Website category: auto
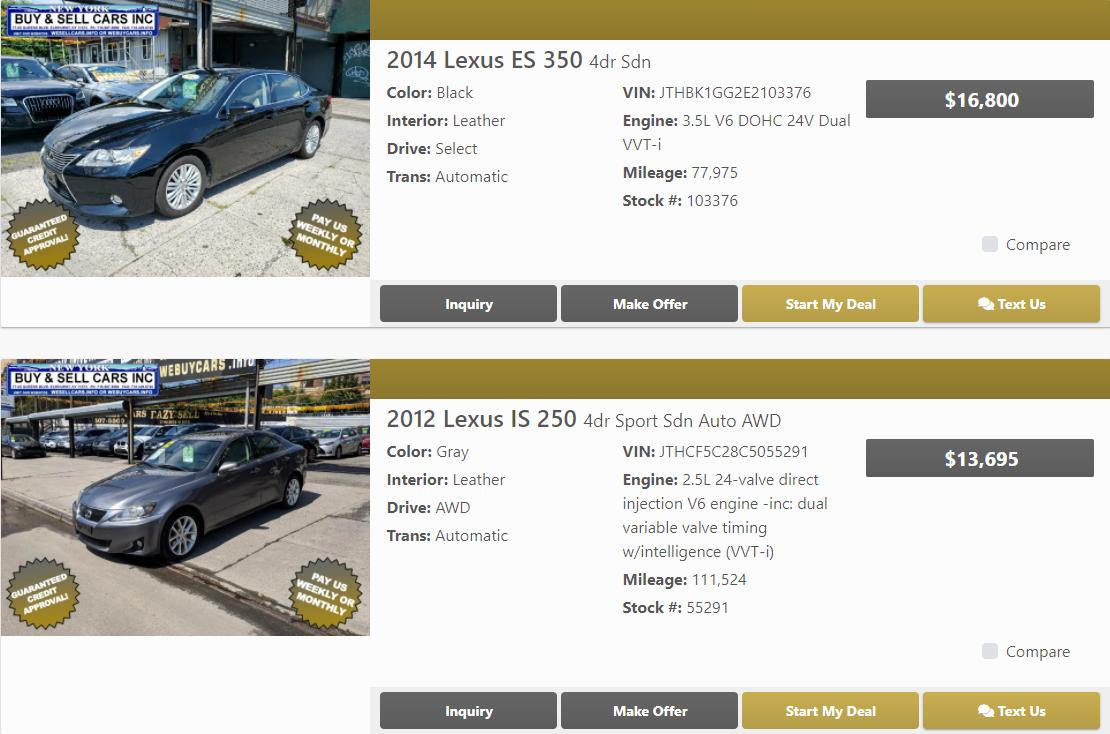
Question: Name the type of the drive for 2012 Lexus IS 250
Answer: AWD

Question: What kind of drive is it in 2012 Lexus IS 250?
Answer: AWD

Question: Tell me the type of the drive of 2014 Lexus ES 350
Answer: Select

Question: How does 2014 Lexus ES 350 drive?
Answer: Select

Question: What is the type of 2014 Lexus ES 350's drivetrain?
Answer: Select

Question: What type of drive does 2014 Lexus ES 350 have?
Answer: Select

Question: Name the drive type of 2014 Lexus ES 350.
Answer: Select

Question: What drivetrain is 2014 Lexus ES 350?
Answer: Select

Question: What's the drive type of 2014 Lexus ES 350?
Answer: Select

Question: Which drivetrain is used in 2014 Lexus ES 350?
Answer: Select

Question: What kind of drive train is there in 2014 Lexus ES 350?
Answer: Select

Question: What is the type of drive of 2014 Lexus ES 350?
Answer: Select

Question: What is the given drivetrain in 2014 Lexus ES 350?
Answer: Select

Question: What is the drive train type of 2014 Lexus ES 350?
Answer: Select

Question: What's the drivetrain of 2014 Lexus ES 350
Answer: Select

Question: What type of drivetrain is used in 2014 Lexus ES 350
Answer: Select

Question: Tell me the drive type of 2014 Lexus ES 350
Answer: Select

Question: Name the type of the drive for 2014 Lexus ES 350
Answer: Select

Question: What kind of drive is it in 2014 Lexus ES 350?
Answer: Select

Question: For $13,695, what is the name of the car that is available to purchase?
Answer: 2012 Lexus IS 250

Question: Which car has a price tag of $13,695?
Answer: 2012 Lexus IS 250

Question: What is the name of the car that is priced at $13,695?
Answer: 2012 Lexus IS 250

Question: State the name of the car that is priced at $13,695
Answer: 2012 Lexus IS 250

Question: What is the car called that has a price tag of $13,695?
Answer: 2012 Lexus IS 250

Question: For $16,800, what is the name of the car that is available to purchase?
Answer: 2014 Lexus ES 350

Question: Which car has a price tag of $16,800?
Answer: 2014 Lexus ES 350

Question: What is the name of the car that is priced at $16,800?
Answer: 2014 Lexus ES 350

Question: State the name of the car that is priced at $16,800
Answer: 2014 Lexus ES 350

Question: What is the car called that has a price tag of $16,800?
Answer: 2014 Lexus ES 350

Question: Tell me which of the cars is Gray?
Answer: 2012 Lexus IS 250

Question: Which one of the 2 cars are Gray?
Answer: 2012 Lexus IS 250

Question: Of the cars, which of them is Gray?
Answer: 2012 Lexus IS 250

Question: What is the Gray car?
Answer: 2012 Lexus IS 250

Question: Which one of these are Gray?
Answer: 2012 Lexus IS 250

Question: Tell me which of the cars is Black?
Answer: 2014 Lexus ES 350

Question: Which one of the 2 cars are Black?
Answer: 2014 Lexus ES 350

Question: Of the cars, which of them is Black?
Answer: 2014 Lexus ES 350

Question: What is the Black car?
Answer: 2014 Lexus ES 350

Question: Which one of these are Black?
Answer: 2014 Lexus ES 350

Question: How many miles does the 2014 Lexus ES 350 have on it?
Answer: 77,975

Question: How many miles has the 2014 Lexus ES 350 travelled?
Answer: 77,975

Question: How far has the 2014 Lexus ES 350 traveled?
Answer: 77,975

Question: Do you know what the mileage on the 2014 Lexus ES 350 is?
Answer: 77,975

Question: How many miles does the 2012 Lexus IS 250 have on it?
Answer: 111,524

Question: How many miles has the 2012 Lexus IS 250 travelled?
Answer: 111,524

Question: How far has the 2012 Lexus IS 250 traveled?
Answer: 111,524

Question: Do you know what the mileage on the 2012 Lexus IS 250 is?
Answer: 111,524